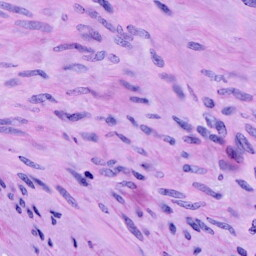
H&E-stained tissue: Cervix